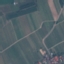
Land use / land cover: PermanentCrop